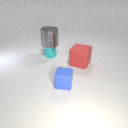
small blue rubber cube to the right of small cyan metal cylinder